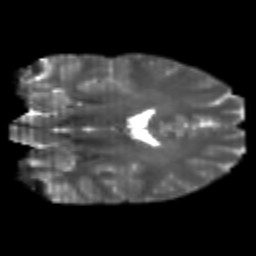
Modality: T2w
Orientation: coronal
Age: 21
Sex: male
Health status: healthy
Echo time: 0.074 s